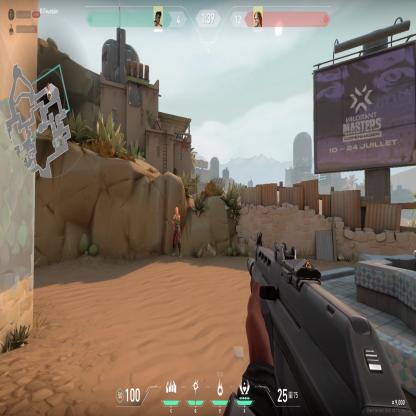
Label: enemy